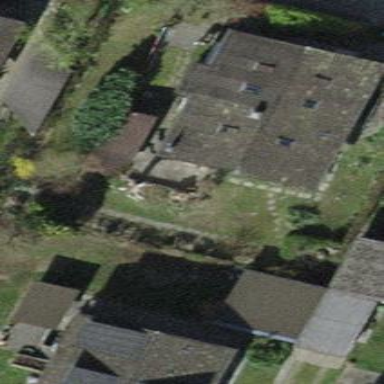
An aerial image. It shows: Detached building.